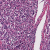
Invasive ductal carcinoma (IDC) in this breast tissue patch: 1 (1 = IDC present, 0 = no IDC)